七年级 · 变换几何
等边 $\triangle \mathrm{ABC}$ 在数轴上的位置如图所示, 点 $A 、 C$ 对应的数分别为 0 和 -1 , 若 $\triangle \mathrm{ABC}$ 绕着顶点顺时针方向在数轴上连续翻转, 翻转 1 次后, 点 $B$ 所对应的数为 1 ; 则翻转 2018 次后, 点 $B$ 所

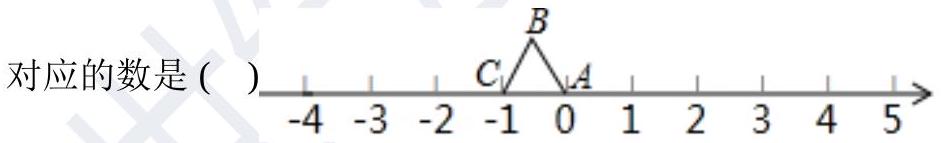
A. 2017
B. 2016.5
C. 2015.5
D. 2015
答案: A
解析:

【分析】

本题考查了数轴, 根据翻转的变化规律确定出每 3 次翻转为一个循环组依次循环是解题的关键. 作出草图, 不难发现, 每 3 次翻转为一个循环组依次循环, 2018除以 3 余数为 2 , 根据余数可知点 $B$ 在数轴上, 然后进行计算即可得解.

【解答】

解: 如图,